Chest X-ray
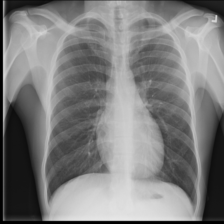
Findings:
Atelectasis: negative
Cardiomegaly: negative
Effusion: negative
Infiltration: positive
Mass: negative
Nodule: negative
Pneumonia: negative
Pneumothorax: negative
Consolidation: negative
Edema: negative
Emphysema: negative
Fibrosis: negative
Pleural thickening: negative
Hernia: negative